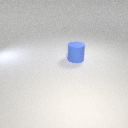
large blue rubber cylinder